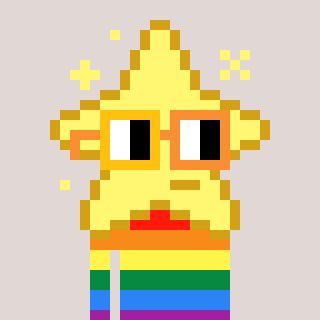
a pixel art character with square yellow and orange glasses, a star-shaped head and a grayscale-colored body on a warm background